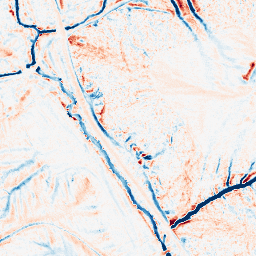
Category: edge_preserving
Decomposition family: median
Decomposition parameters: size: 11
Upsampling method: bicubic_3x
Upsampling parameters: scale: 3
Upsampling scale: 3